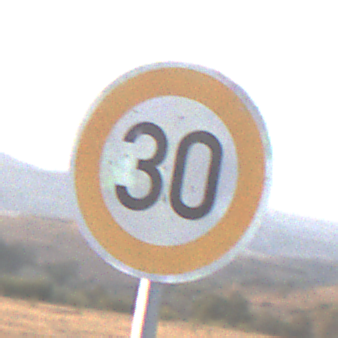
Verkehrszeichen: Geschwindigkeit30
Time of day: SunriseSunset
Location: Outdoor (Nature)
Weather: PartlyCloudy
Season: NotSpecified
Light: Natural